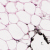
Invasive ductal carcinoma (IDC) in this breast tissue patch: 0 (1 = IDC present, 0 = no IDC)